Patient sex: M
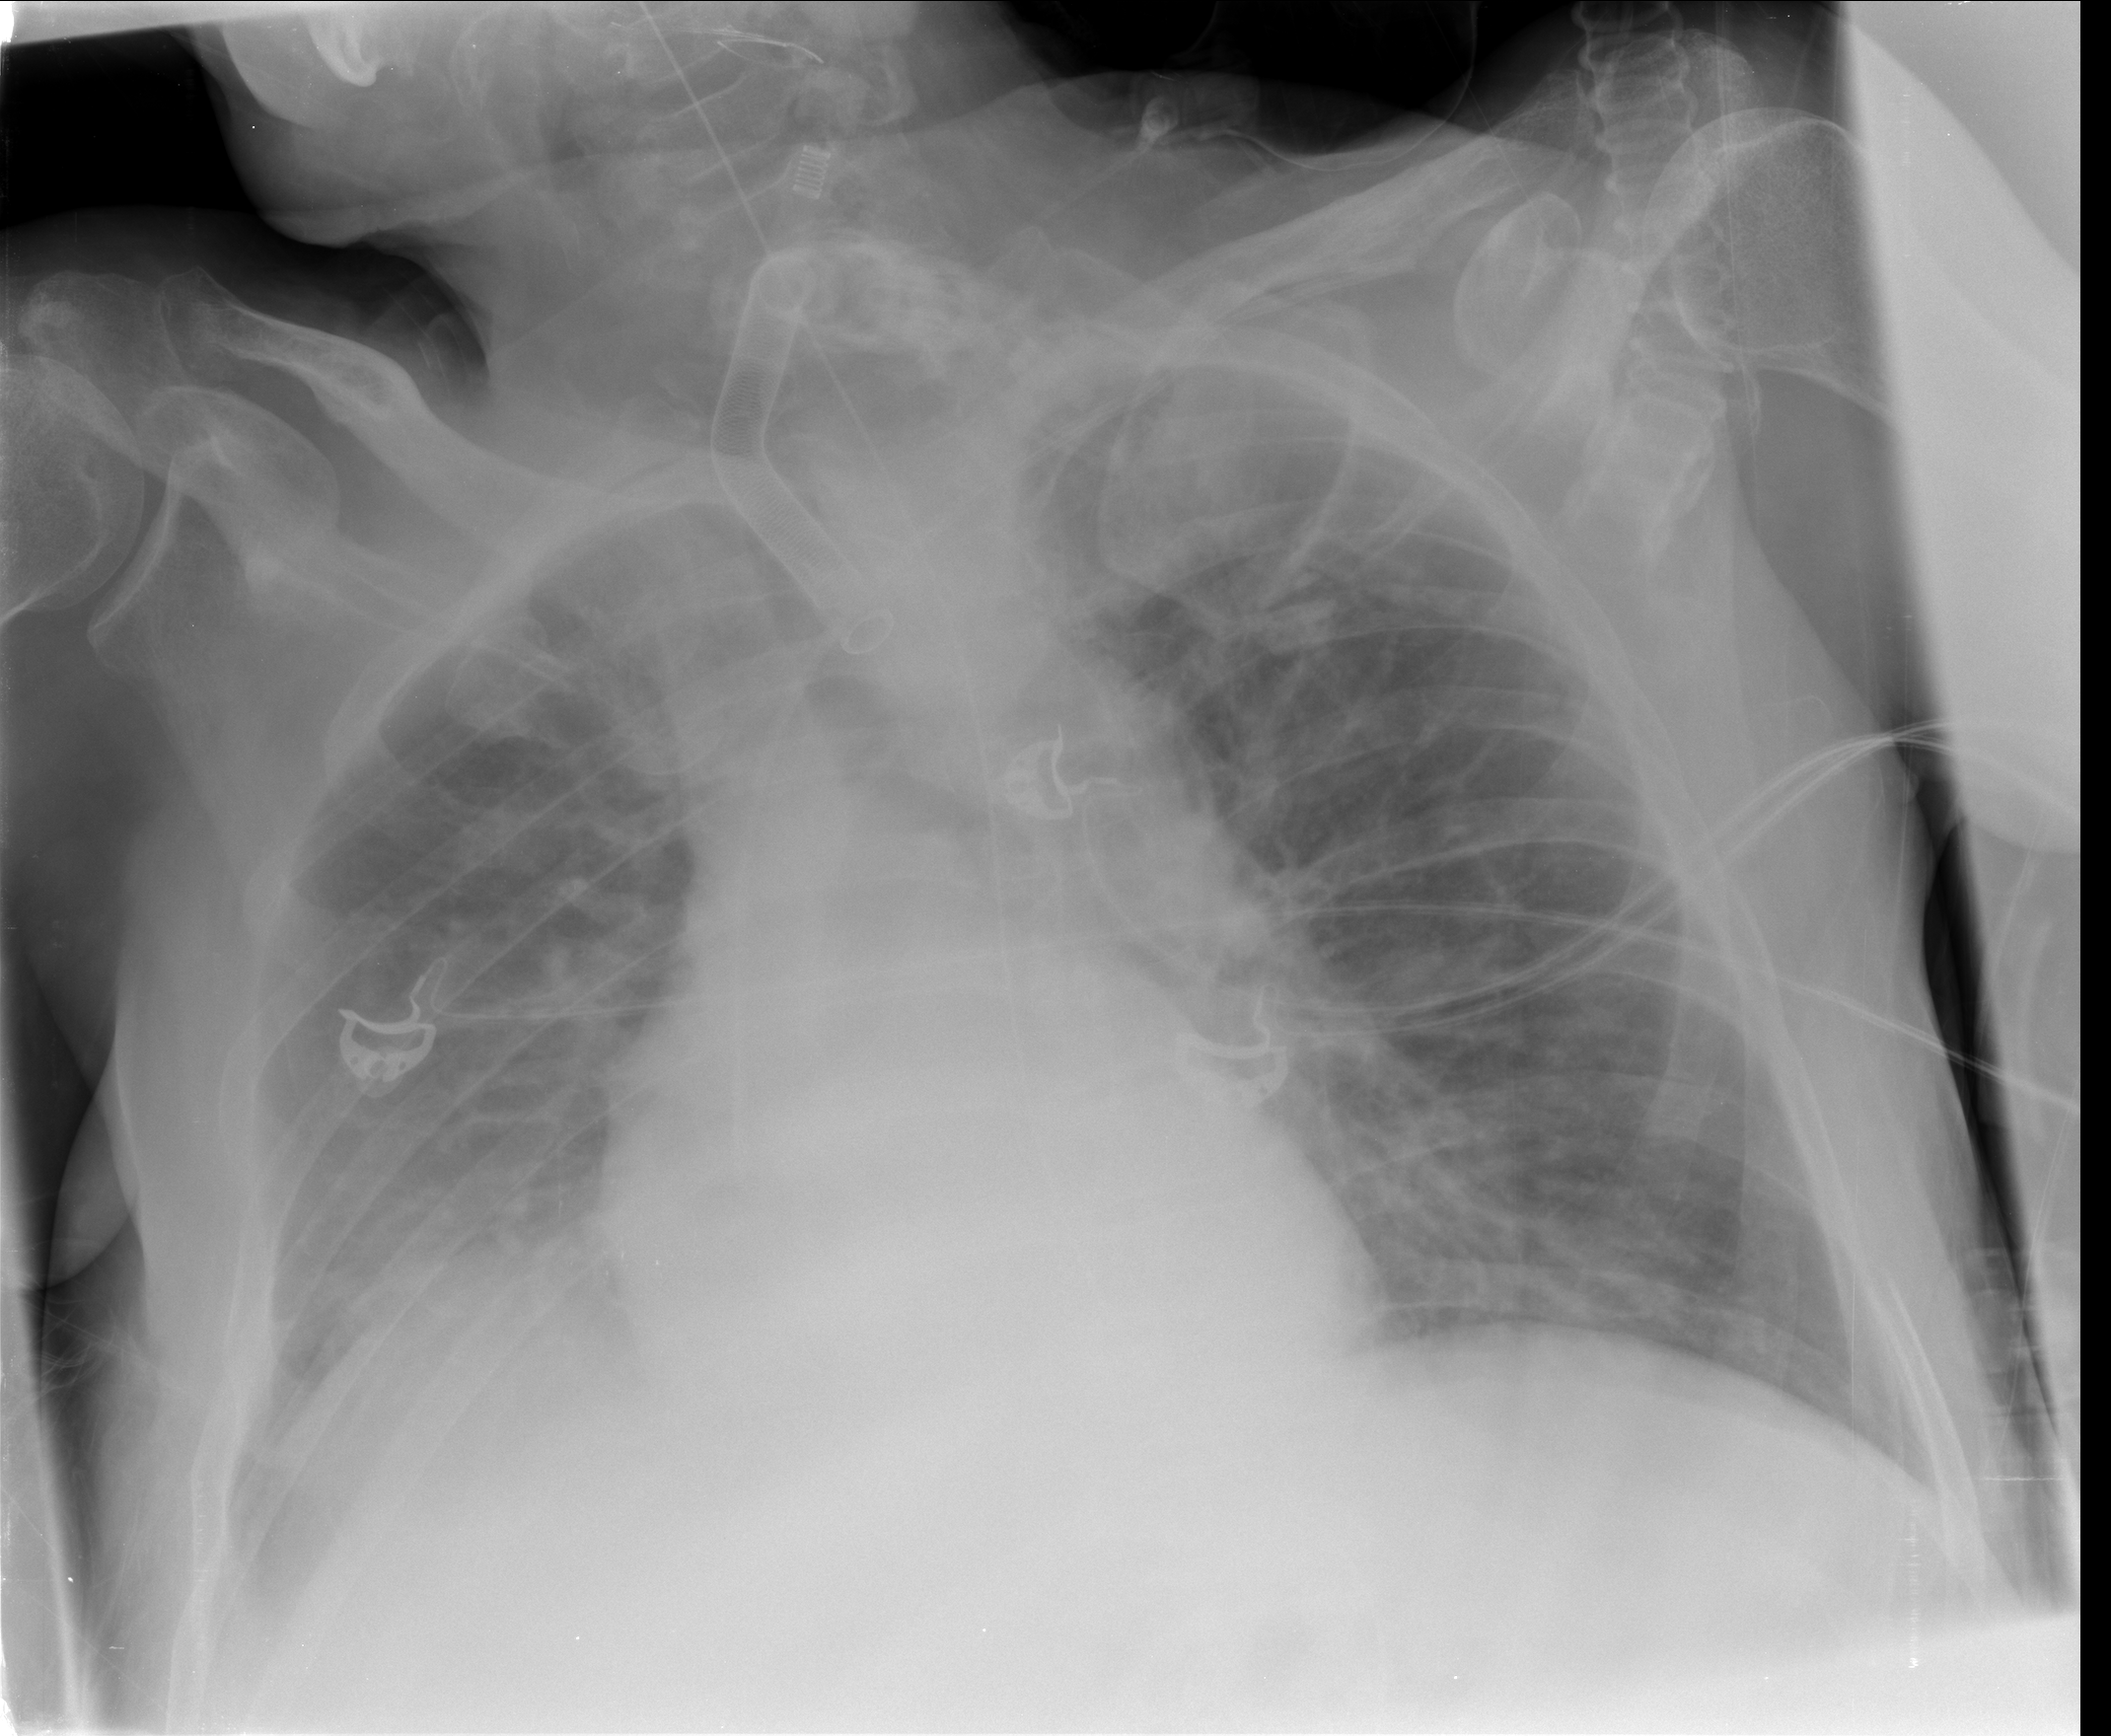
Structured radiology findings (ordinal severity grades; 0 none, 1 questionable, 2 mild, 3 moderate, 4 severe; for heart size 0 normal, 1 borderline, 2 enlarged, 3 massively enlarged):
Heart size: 0
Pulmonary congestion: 2
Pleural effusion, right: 2
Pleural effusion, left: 0
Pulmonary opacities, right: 2
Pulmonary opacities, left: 1
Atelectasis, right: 2
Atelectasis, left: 2